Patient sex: F
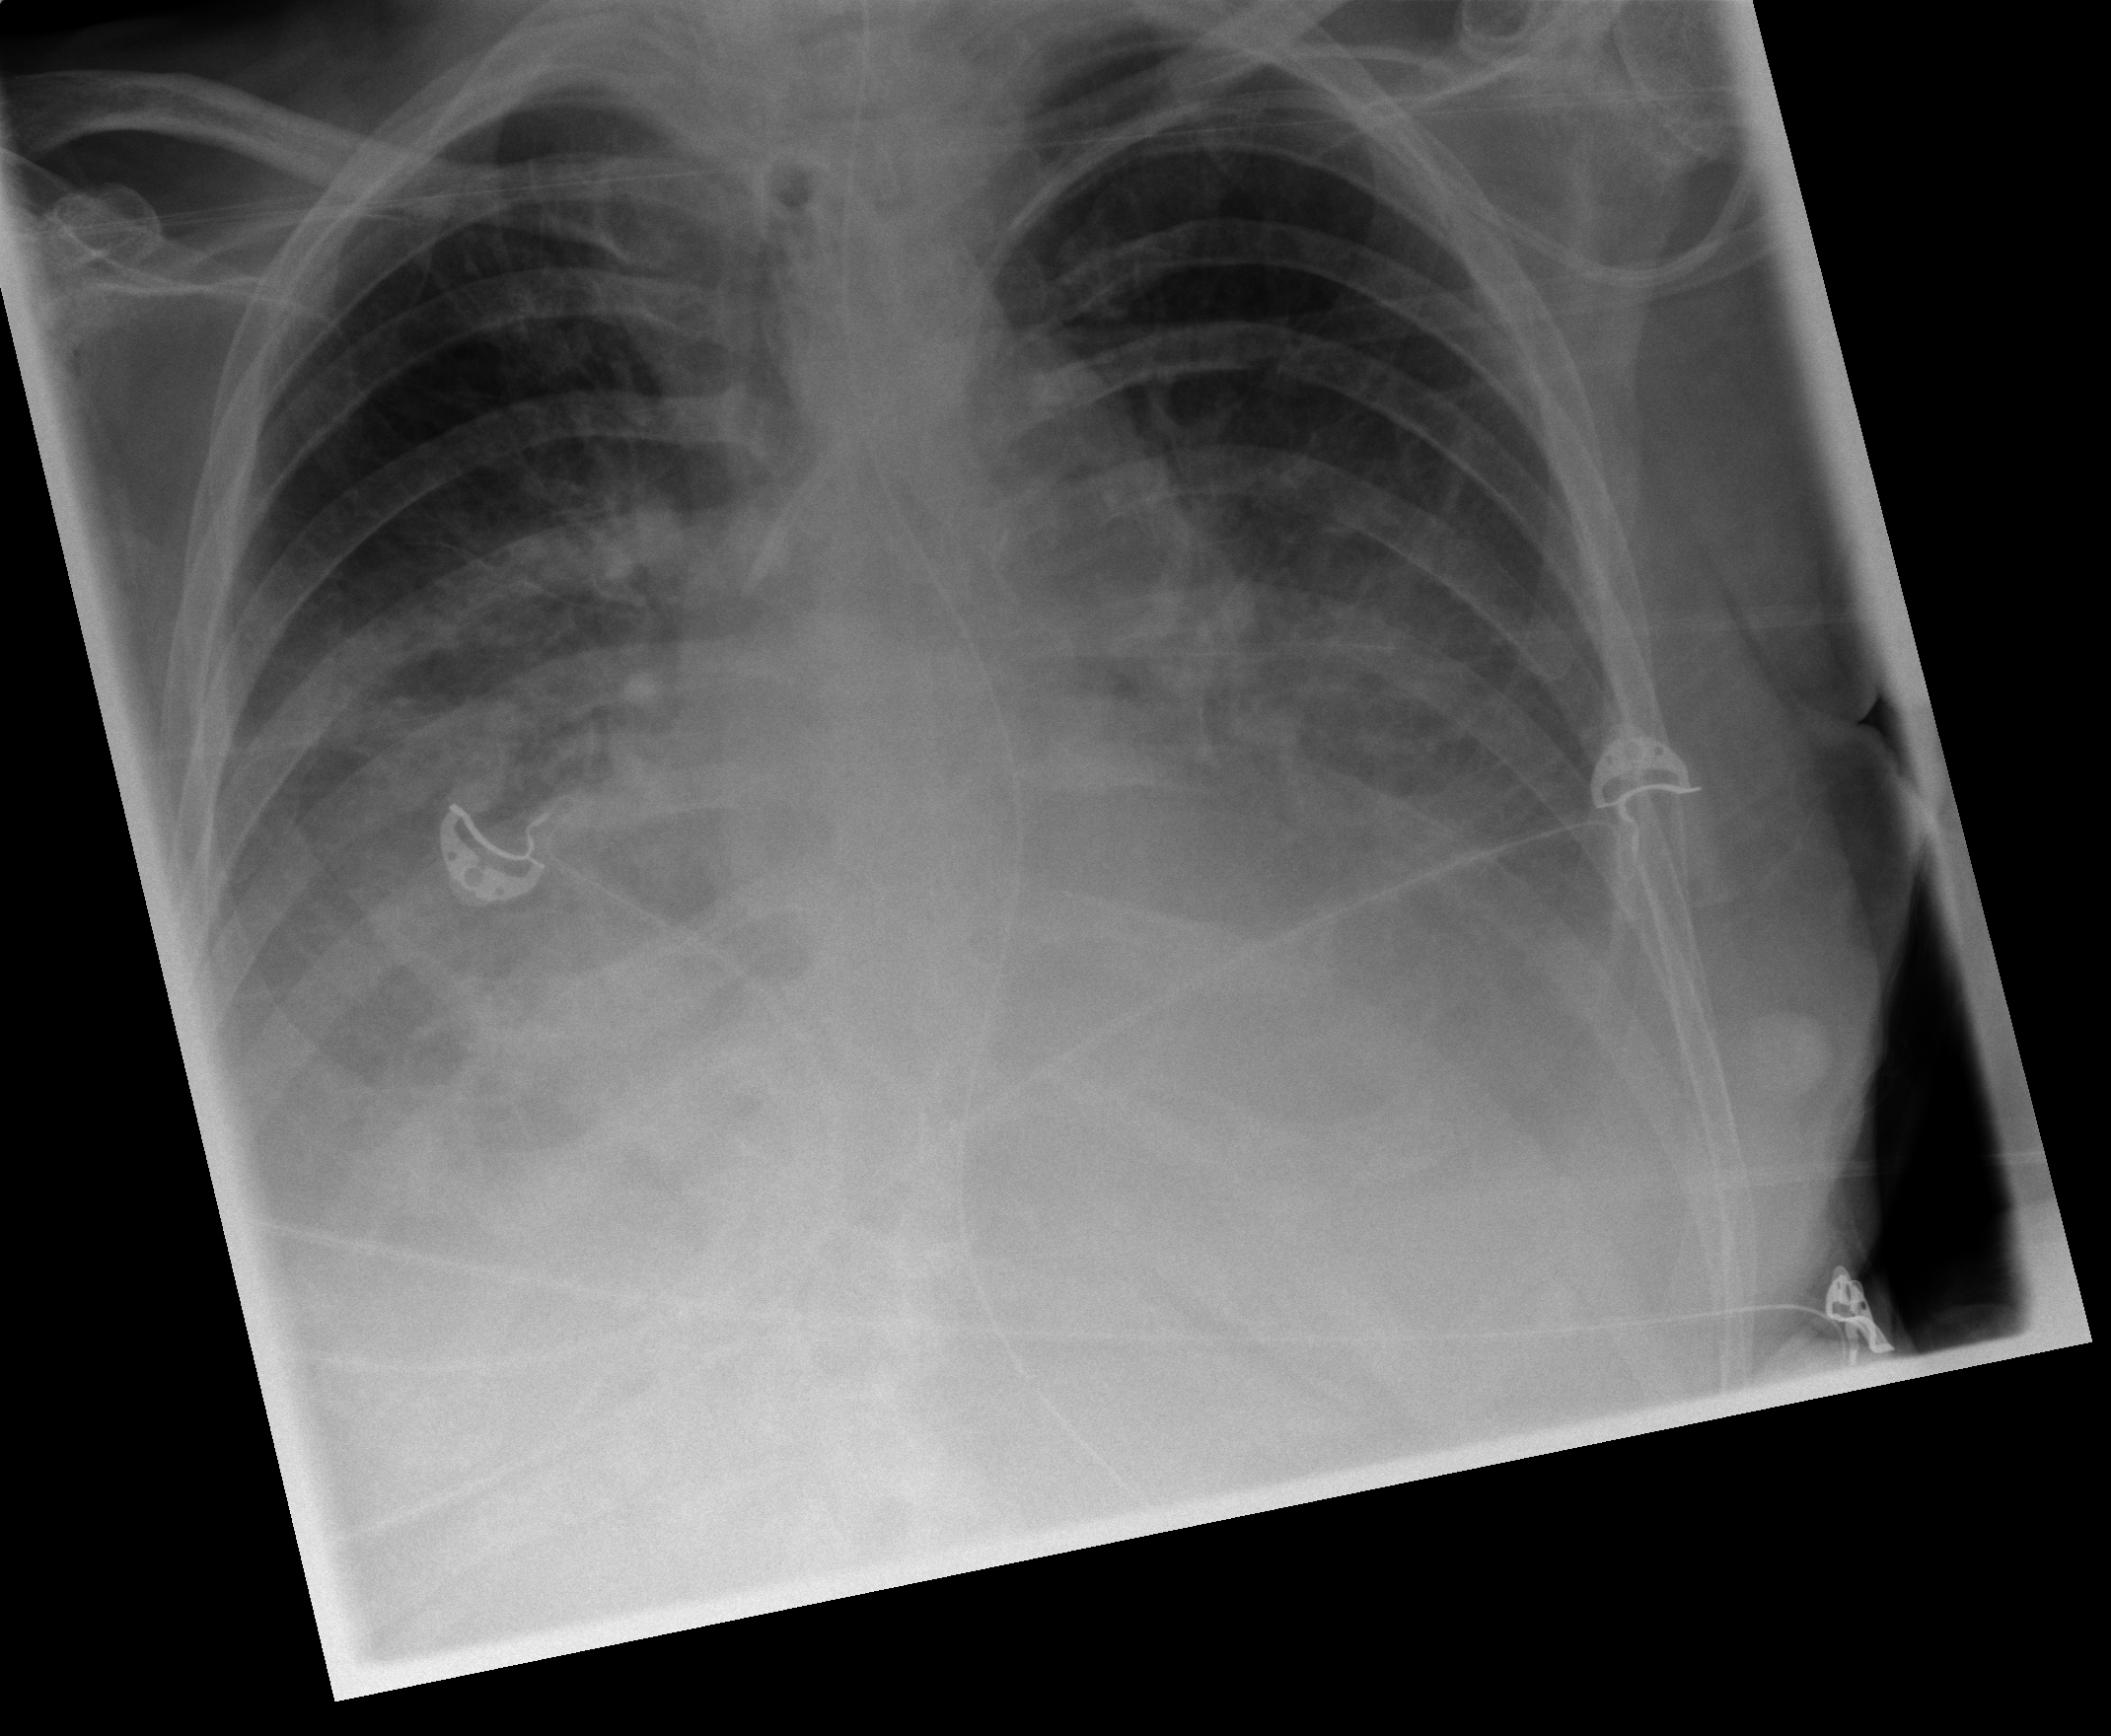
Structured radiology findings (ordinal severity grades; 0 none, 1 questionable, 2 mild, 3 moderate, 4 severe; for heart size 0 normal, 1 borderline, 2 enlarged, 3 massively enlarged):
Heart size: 2
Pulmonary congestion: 2
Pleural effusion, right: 3
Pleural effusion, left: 3
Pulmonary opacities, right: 2
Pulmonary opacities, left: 2
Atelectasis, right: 3
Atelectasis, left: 3